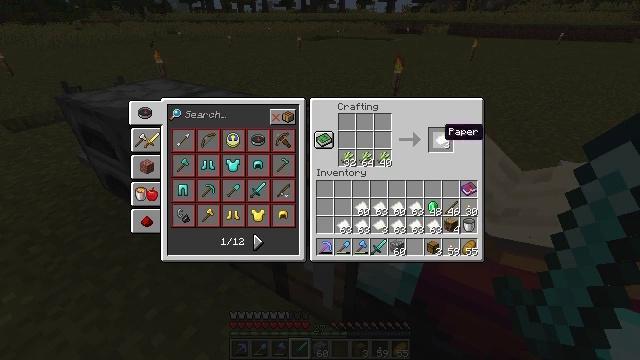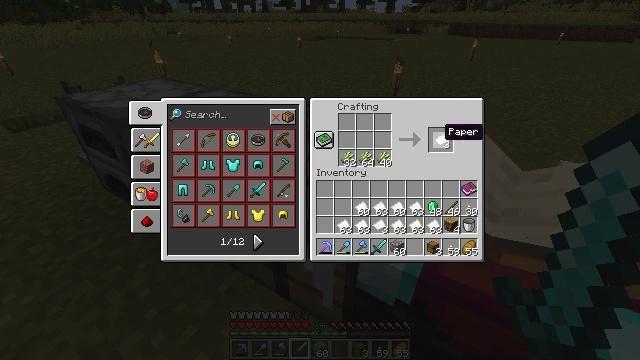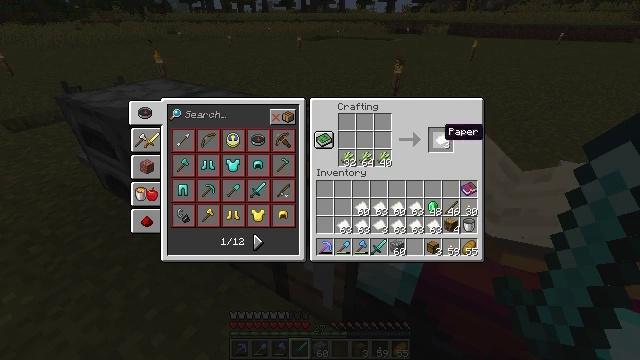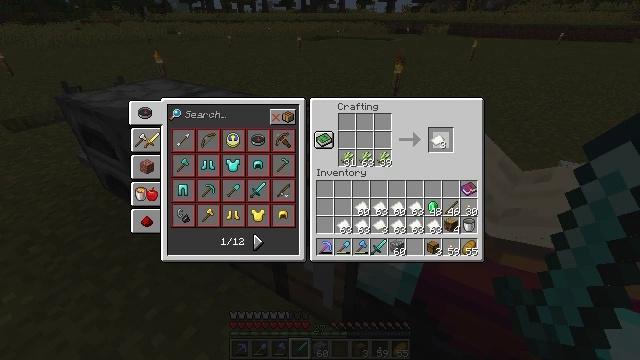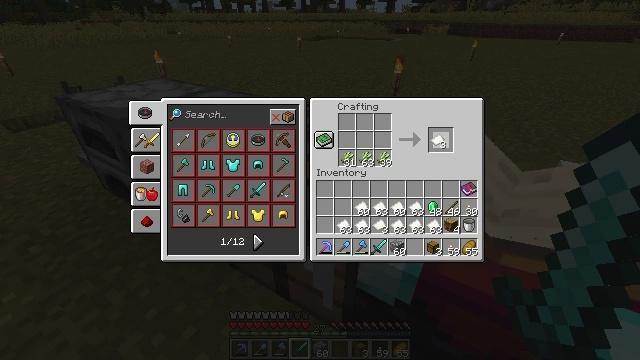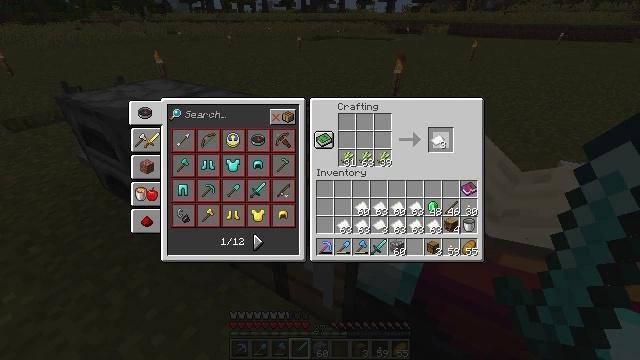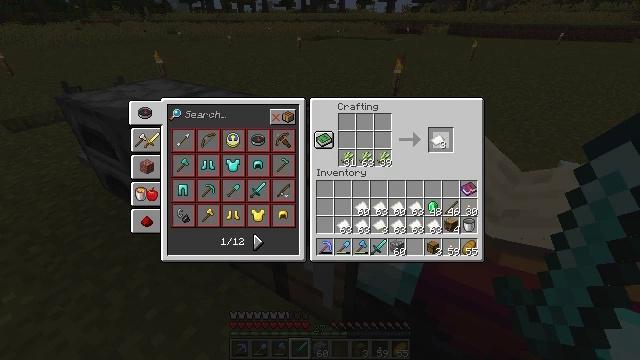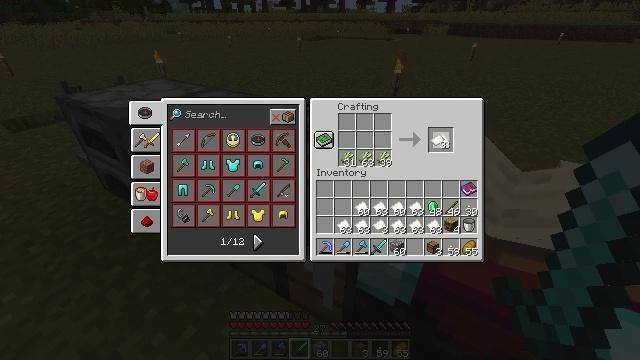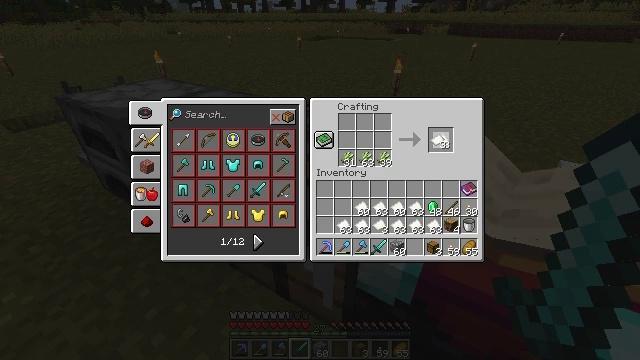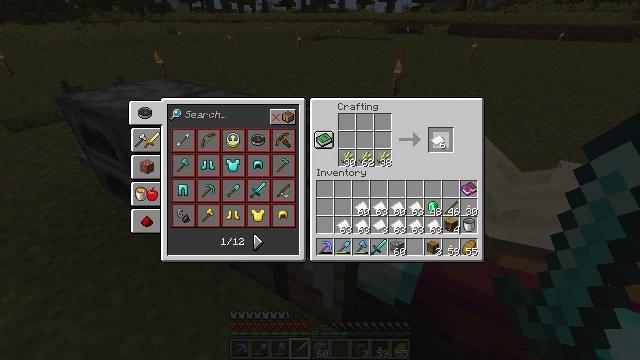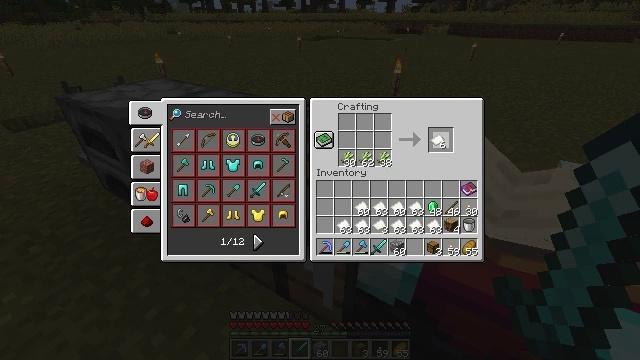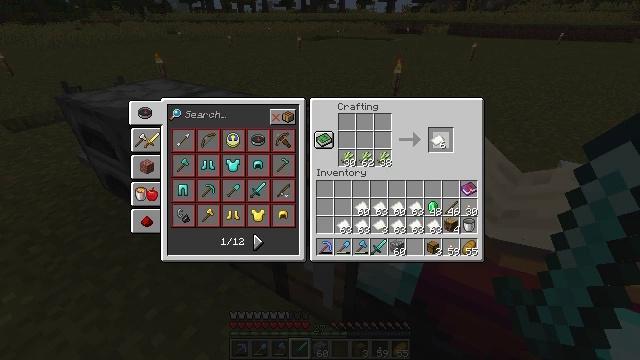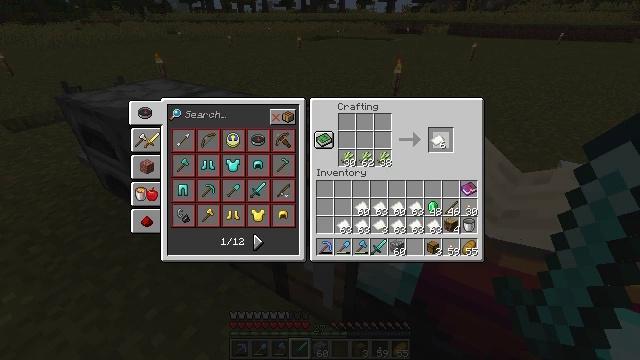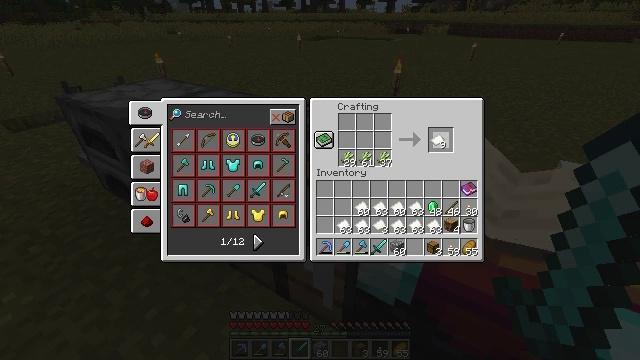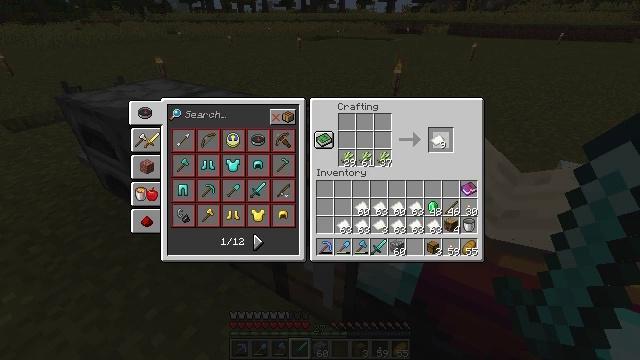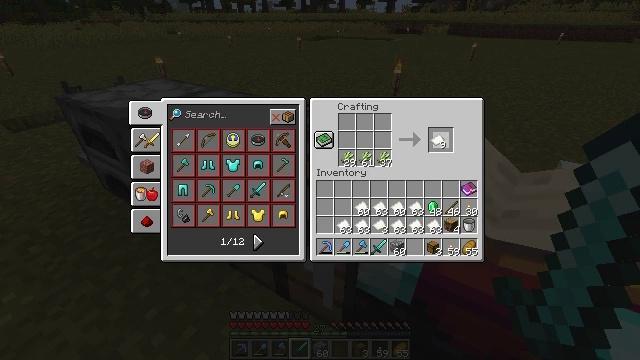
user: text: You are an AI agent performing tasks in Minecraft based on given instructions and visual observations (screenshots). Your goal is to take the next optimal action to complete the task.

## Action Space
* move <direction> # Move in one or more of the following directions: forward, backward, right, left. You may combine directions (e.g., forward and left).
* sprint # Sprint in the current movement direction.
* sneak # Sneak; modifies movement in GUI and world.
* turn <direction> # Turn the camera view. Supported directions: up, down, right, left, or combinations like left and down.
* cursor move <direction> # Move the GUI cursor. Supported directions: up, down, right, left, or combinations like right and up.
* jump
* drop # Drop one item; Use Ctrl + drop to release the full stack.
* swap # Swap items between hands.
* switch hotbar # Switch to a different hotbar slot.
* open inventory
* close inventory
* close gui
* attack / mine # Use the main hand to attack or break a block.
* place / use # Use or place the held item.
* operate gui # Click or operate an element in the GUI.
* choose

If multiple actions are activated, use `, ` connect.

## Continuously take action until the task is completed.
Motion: motion action
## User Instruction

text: Open the crafting table to make paper.
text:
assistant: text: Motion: no_op
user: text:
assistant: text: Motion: no_op
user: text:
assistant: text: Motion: operate gui
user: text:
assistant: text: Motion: operate gui
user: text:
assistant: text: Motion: operate gui
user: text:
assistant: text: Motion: no_op
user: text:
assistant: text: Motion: operate gui
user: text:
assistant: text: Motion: operate gui
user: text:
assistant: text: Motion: no_op
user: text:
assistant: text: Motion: no_op
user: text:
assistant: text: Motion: operate gui
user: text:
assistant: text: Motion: operate gui
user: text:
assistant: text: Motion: no_op
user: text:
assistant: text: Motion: operate gui
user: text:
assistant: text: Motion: operate gui
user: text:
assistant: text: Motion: no_op
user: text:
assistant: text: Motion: operate gui
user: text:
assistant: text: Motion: operate gui
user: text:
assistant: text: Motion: operate gui
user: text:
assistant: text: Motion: operate gui
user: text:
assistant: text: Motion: operate gui
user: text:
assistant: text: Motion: operate gui
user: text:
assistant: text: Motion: no_op
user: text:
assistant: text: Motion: operate gui
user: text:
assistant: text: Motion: operate gui
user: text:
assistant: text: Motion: no_op
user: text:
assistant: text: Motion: operate gui
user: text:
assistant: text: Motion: operate gui
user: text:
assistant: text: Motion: operate gui
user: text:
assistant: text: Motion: operate gui